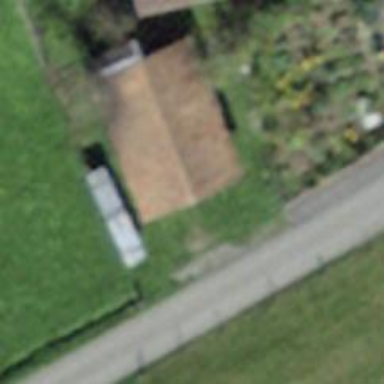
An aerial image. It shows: Shed.